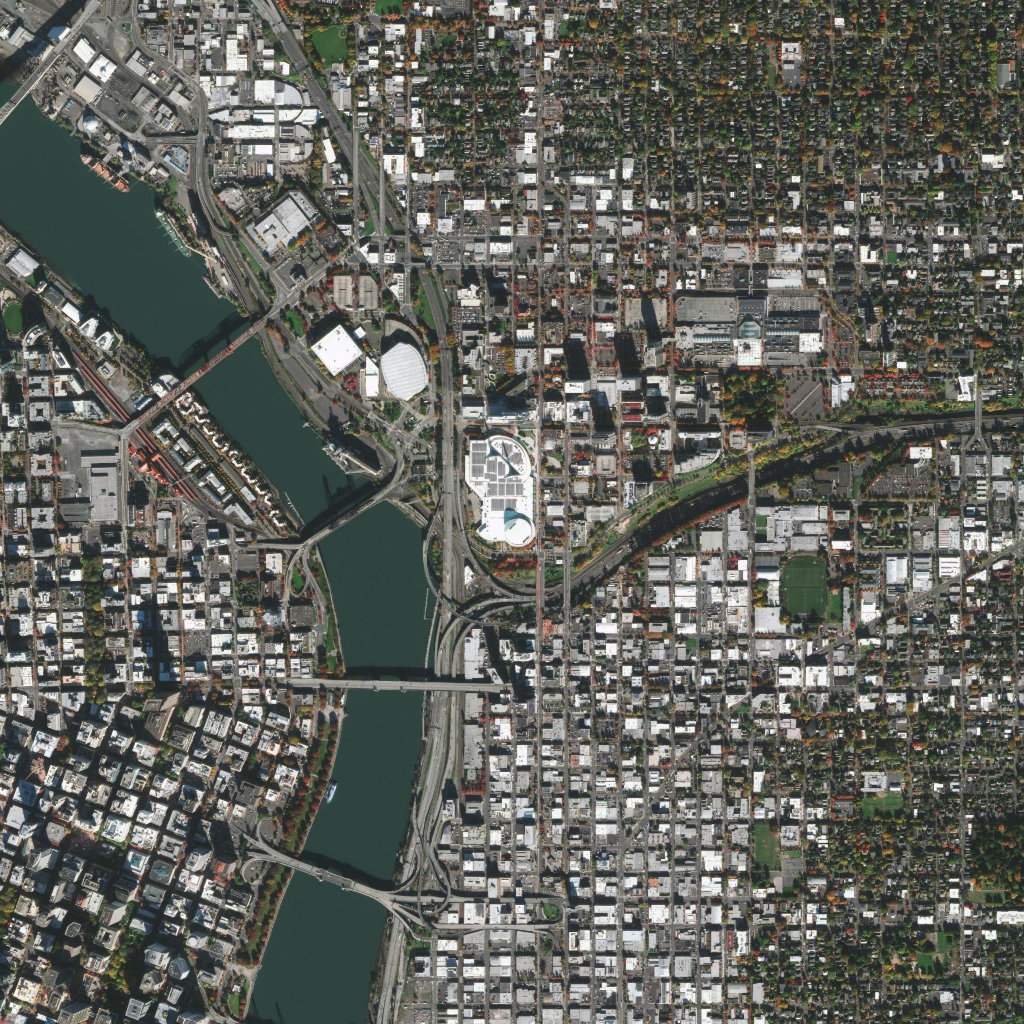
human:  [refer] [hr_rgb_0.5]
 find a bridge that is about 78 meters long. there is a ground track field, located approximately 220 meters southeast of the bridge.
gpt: <box>[[73, 45, 73, 48, 0]]</box>